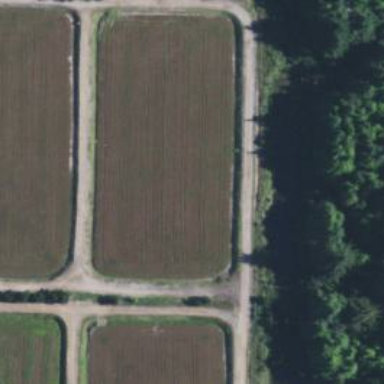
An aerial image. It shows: Farmland with cranberries as the main crop.